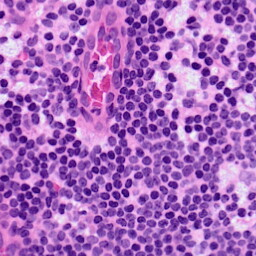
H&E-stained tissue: LymphNode